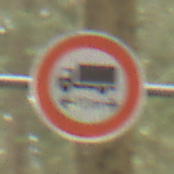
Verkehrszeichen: TatsaechlicheLaenge
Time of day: MorningAfternoon
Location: Outdoor (Nature)
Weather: Overcast
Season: Winter
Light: Natural